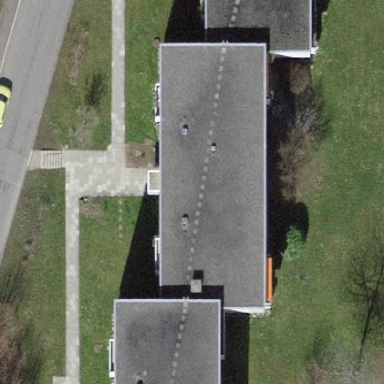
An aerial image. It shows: Residential building.